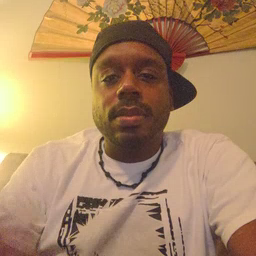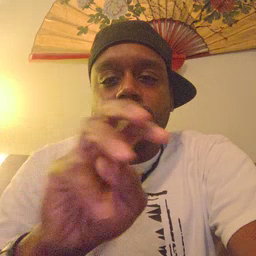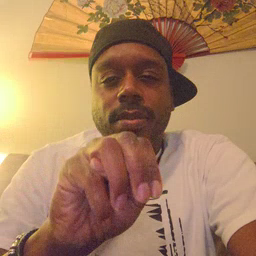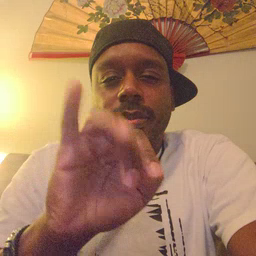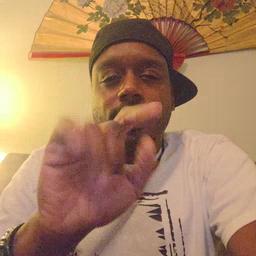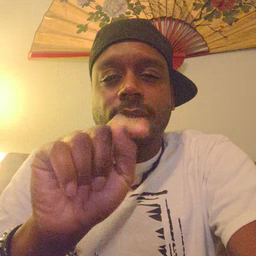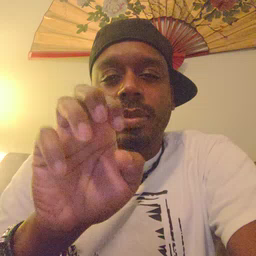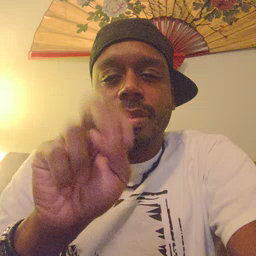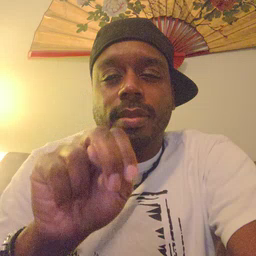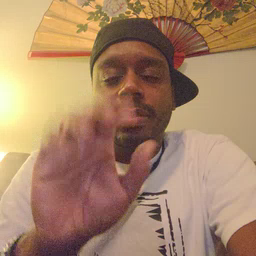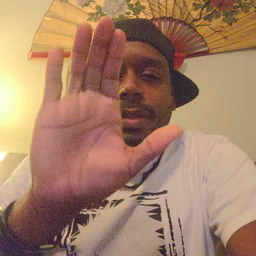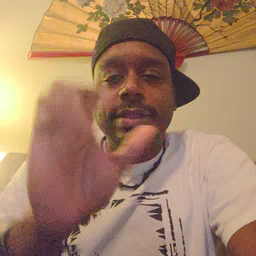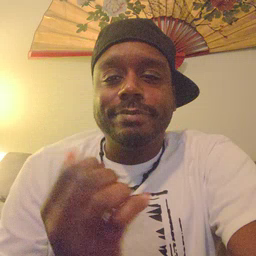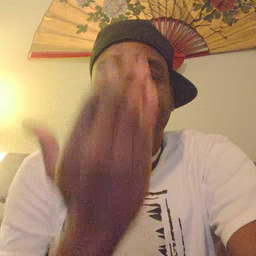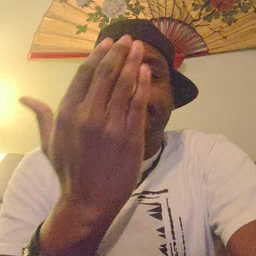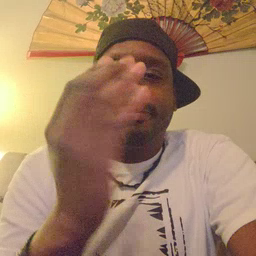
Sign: mitten